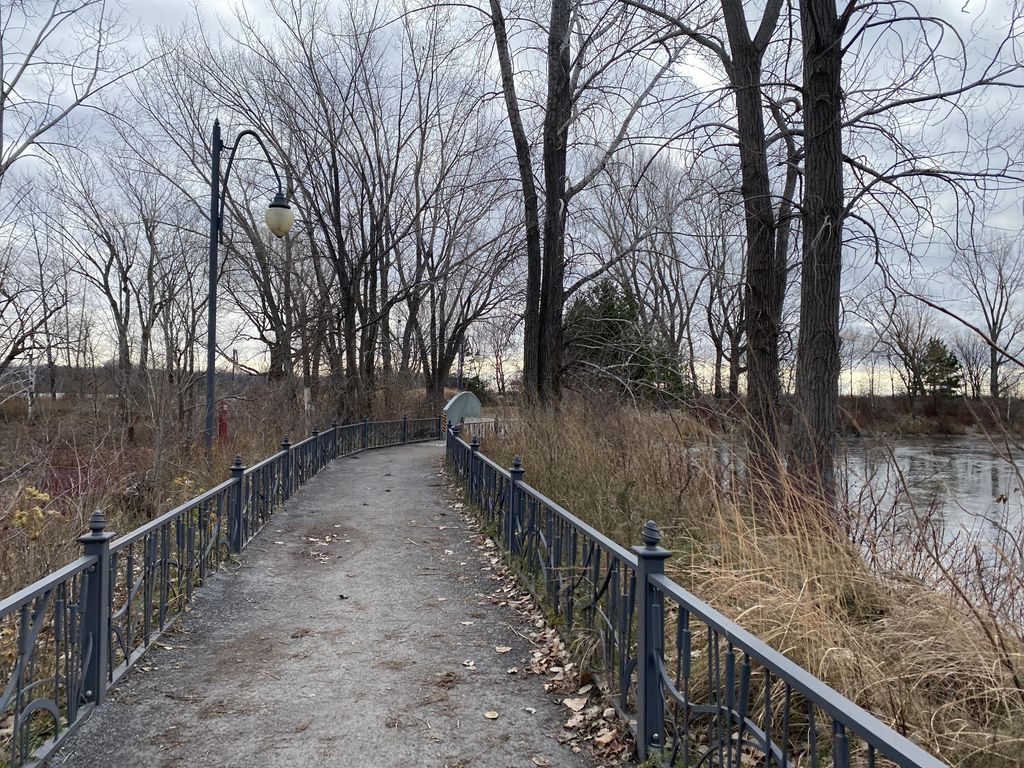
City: montreal